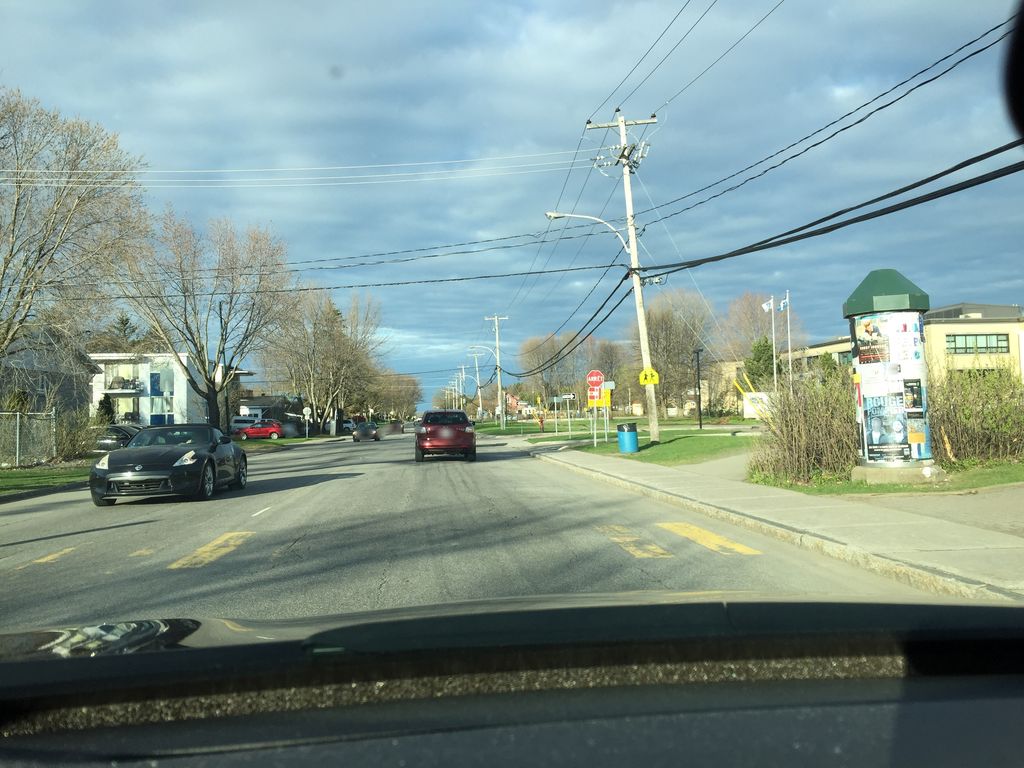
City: quebec_city